Field crop: tomato
Growth stage: 1
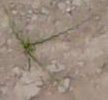
Species: cyperus